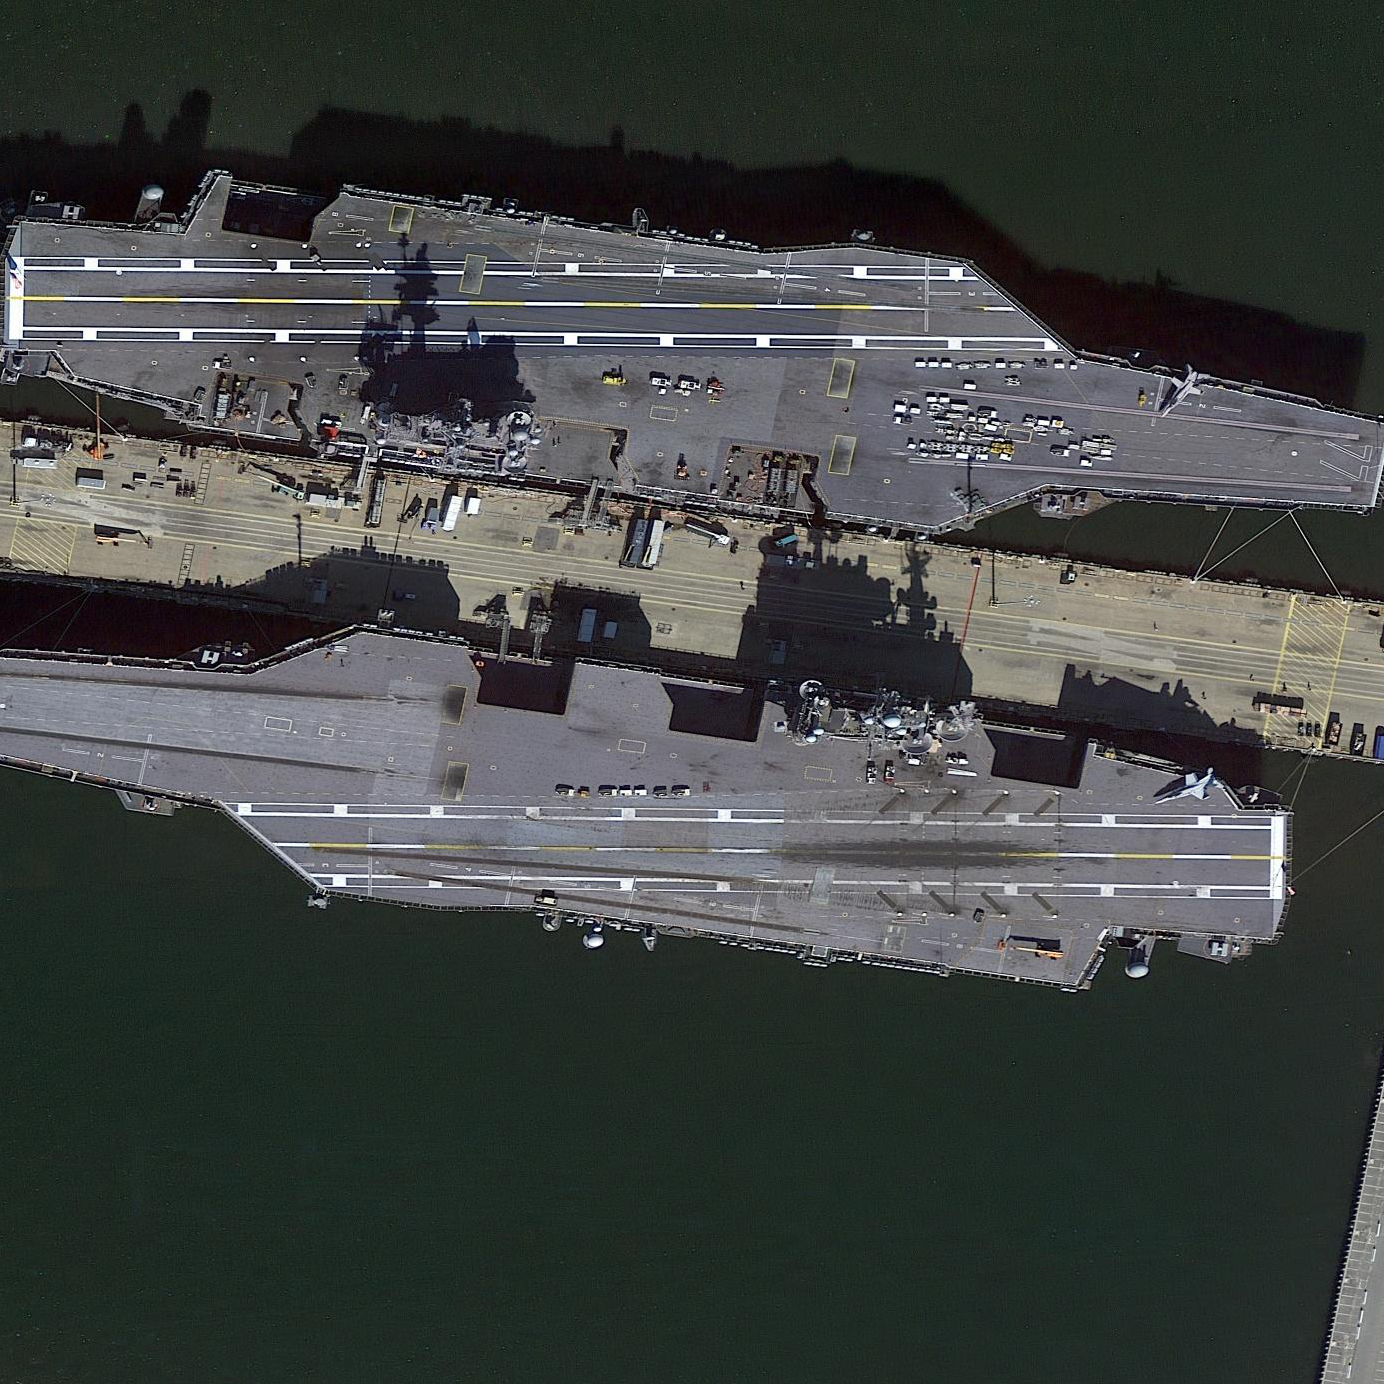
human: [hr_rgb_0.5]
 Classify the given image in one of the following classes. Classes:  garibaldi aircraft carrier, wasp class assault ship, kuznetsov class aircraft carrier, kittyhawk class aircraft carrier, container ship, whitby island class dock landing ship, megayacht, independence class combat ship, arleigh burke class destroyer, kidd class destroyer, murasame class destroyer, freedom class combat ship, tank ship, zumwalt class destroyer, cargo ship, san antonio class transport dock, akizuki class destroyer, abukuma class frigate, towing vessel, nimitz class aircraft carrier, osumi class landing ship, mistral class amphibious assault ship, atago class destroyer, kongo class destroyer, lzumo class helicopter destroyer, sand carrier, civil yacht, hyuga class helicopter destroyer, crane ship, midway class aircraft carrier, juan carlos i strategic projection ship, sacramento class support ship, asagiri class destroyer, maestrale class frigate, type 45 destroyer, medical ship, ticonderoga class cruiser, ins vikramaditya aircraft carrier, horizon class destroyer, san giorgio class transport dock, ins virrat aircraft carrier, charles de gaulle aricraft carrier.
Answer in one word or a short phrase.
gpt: Nimitz class aircraft carrier